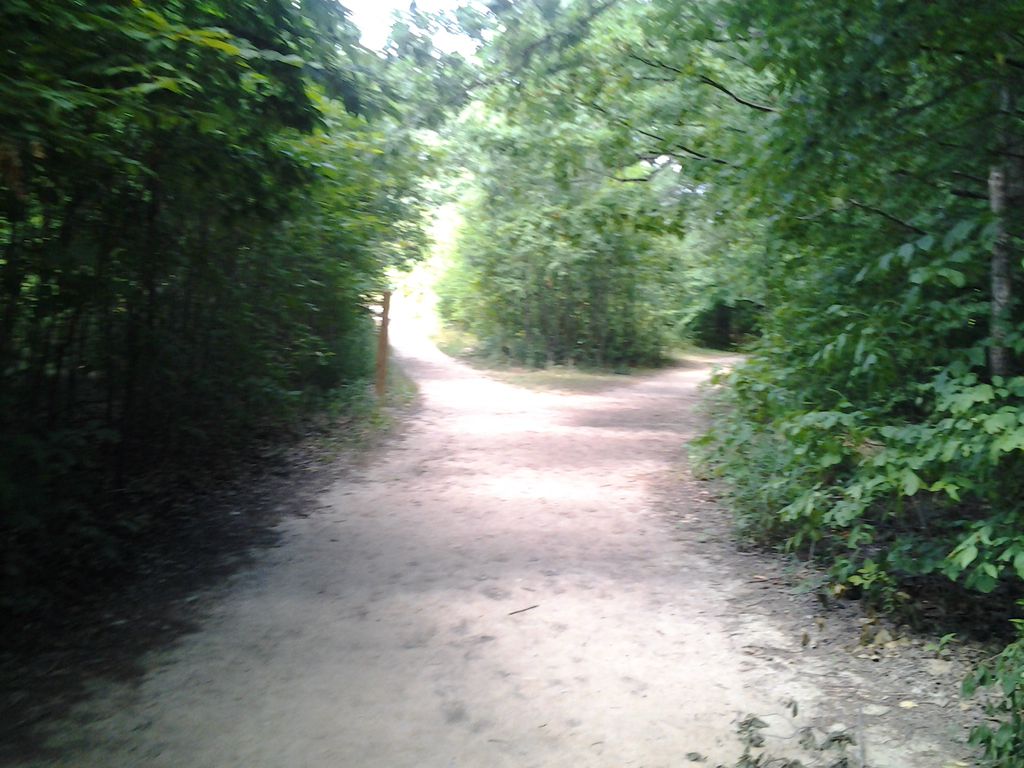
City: hamilton